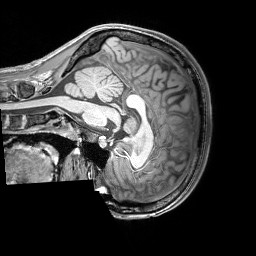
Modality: T1w
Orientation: sagittal
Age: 22
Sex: female
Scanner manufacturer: siemens
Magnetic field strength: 3 T
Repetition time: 2.53 s
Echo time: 0.00326 s